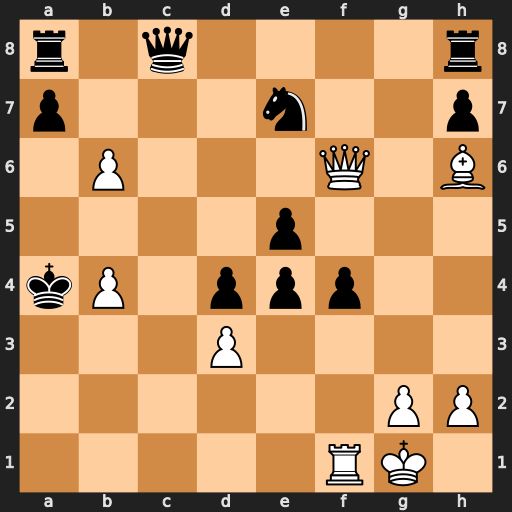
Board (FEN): r1q4r/p3n2p/1P3Q1B/4p3/kP1ppp2/3P4/6PP/5RK1
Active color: w
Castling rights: -
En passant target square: -
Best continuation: Ra1+ Kb3 Qf7+ Kc3 b7